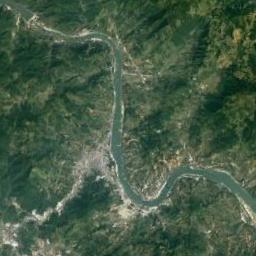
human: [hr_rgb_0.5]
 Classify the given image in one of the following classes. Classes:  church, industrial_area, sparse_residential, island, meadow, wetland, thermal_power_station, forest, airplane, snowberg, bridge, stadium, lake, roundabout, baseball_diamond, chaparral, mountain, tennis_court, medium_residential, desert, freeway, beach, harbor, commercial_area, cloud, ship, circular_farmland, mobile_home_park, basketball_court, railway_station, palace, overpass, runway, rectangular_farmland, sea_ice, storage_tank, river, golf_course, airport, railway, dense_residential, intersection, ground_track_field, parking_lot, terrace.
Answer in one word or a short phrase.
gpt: river